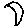
Label: moon